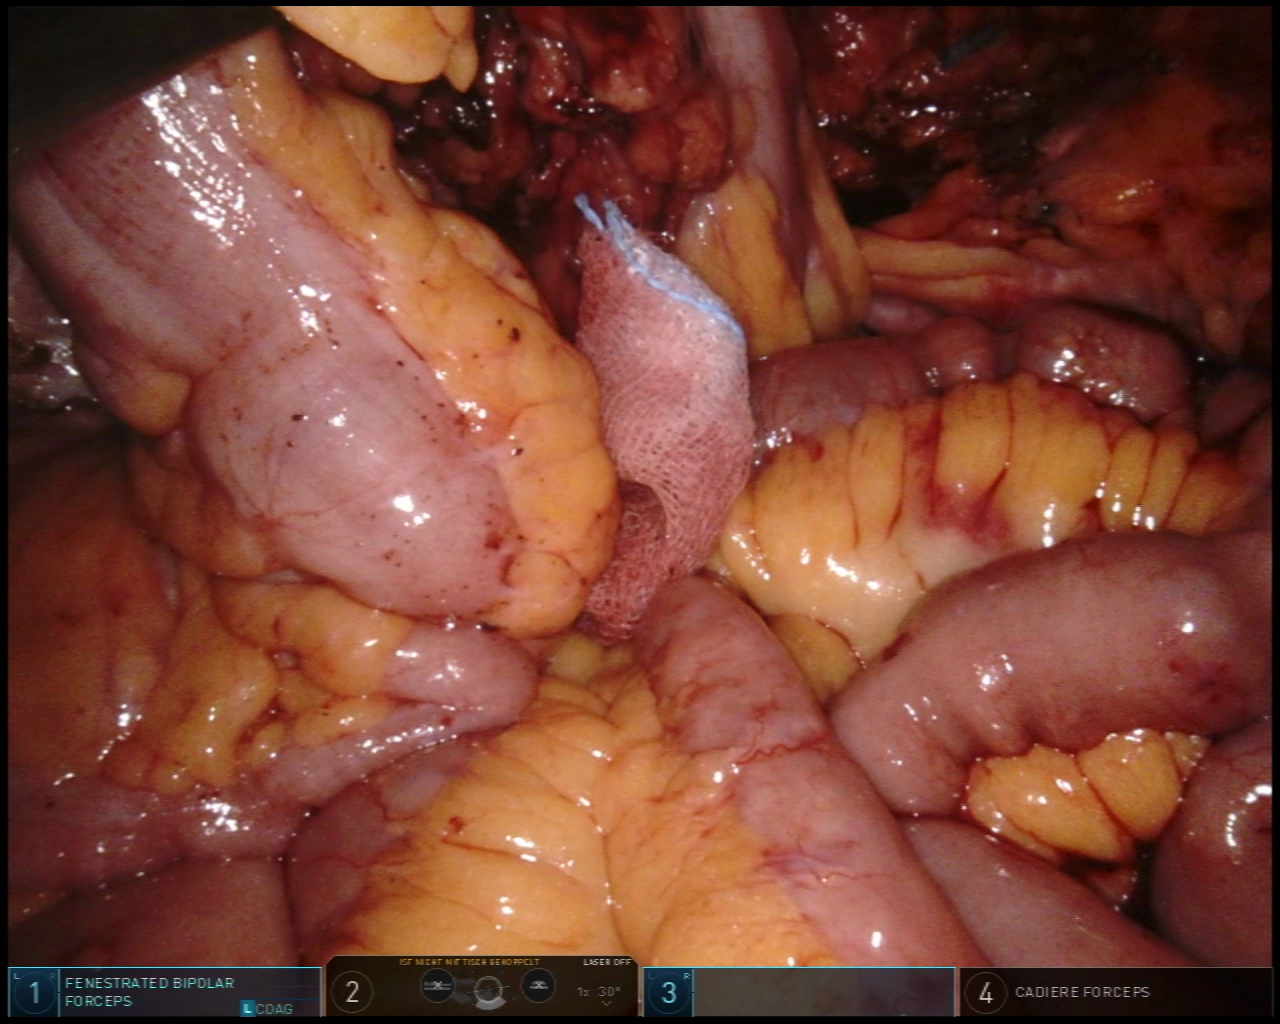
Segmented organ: colon
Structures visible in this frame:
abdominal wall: no
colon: yes
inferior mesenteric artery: no
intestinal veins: no
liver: no
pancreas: no
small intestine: yes
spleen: no
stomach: no
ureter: no
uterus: no
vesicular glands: no